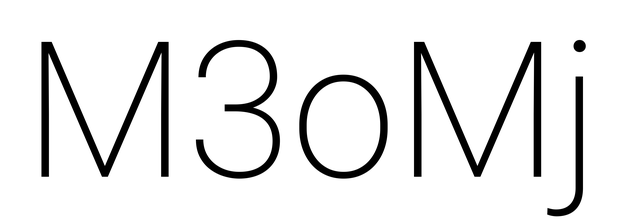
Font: Roboto_ExtraLight